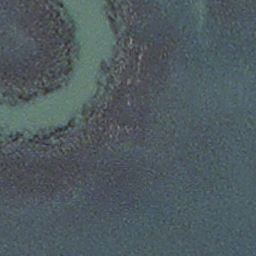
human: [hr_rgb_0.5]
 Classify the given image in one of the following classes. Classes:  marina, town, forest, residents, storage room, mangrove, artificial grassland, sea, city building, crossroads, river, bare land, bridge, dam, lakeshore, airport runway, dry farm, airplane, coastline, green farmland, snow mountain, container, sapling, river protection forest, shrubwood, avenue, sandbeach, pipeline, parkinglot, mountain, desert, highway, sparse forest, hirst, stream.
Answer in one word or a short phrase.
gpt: stream